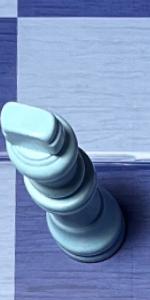
Label: King_White